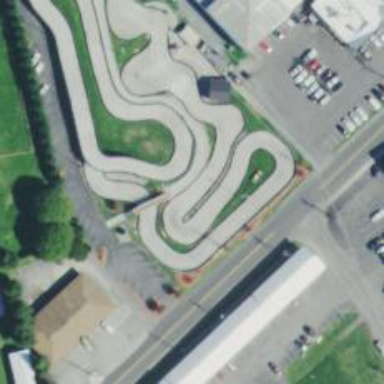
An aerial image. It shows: Karting raceway for sports activities.